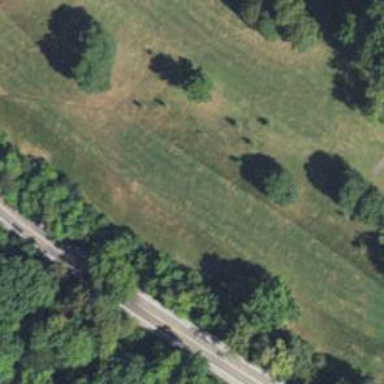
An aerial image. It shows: Well-maintained grassy area designated as golf fairway for the sport of golf. The grass is neatly mown.